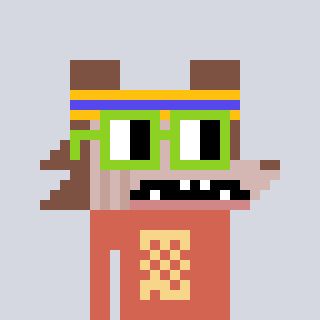
a pixel art character with square light green glasses, a werewolf-shaped head and a peachy-colored body on a cool background